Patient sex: M
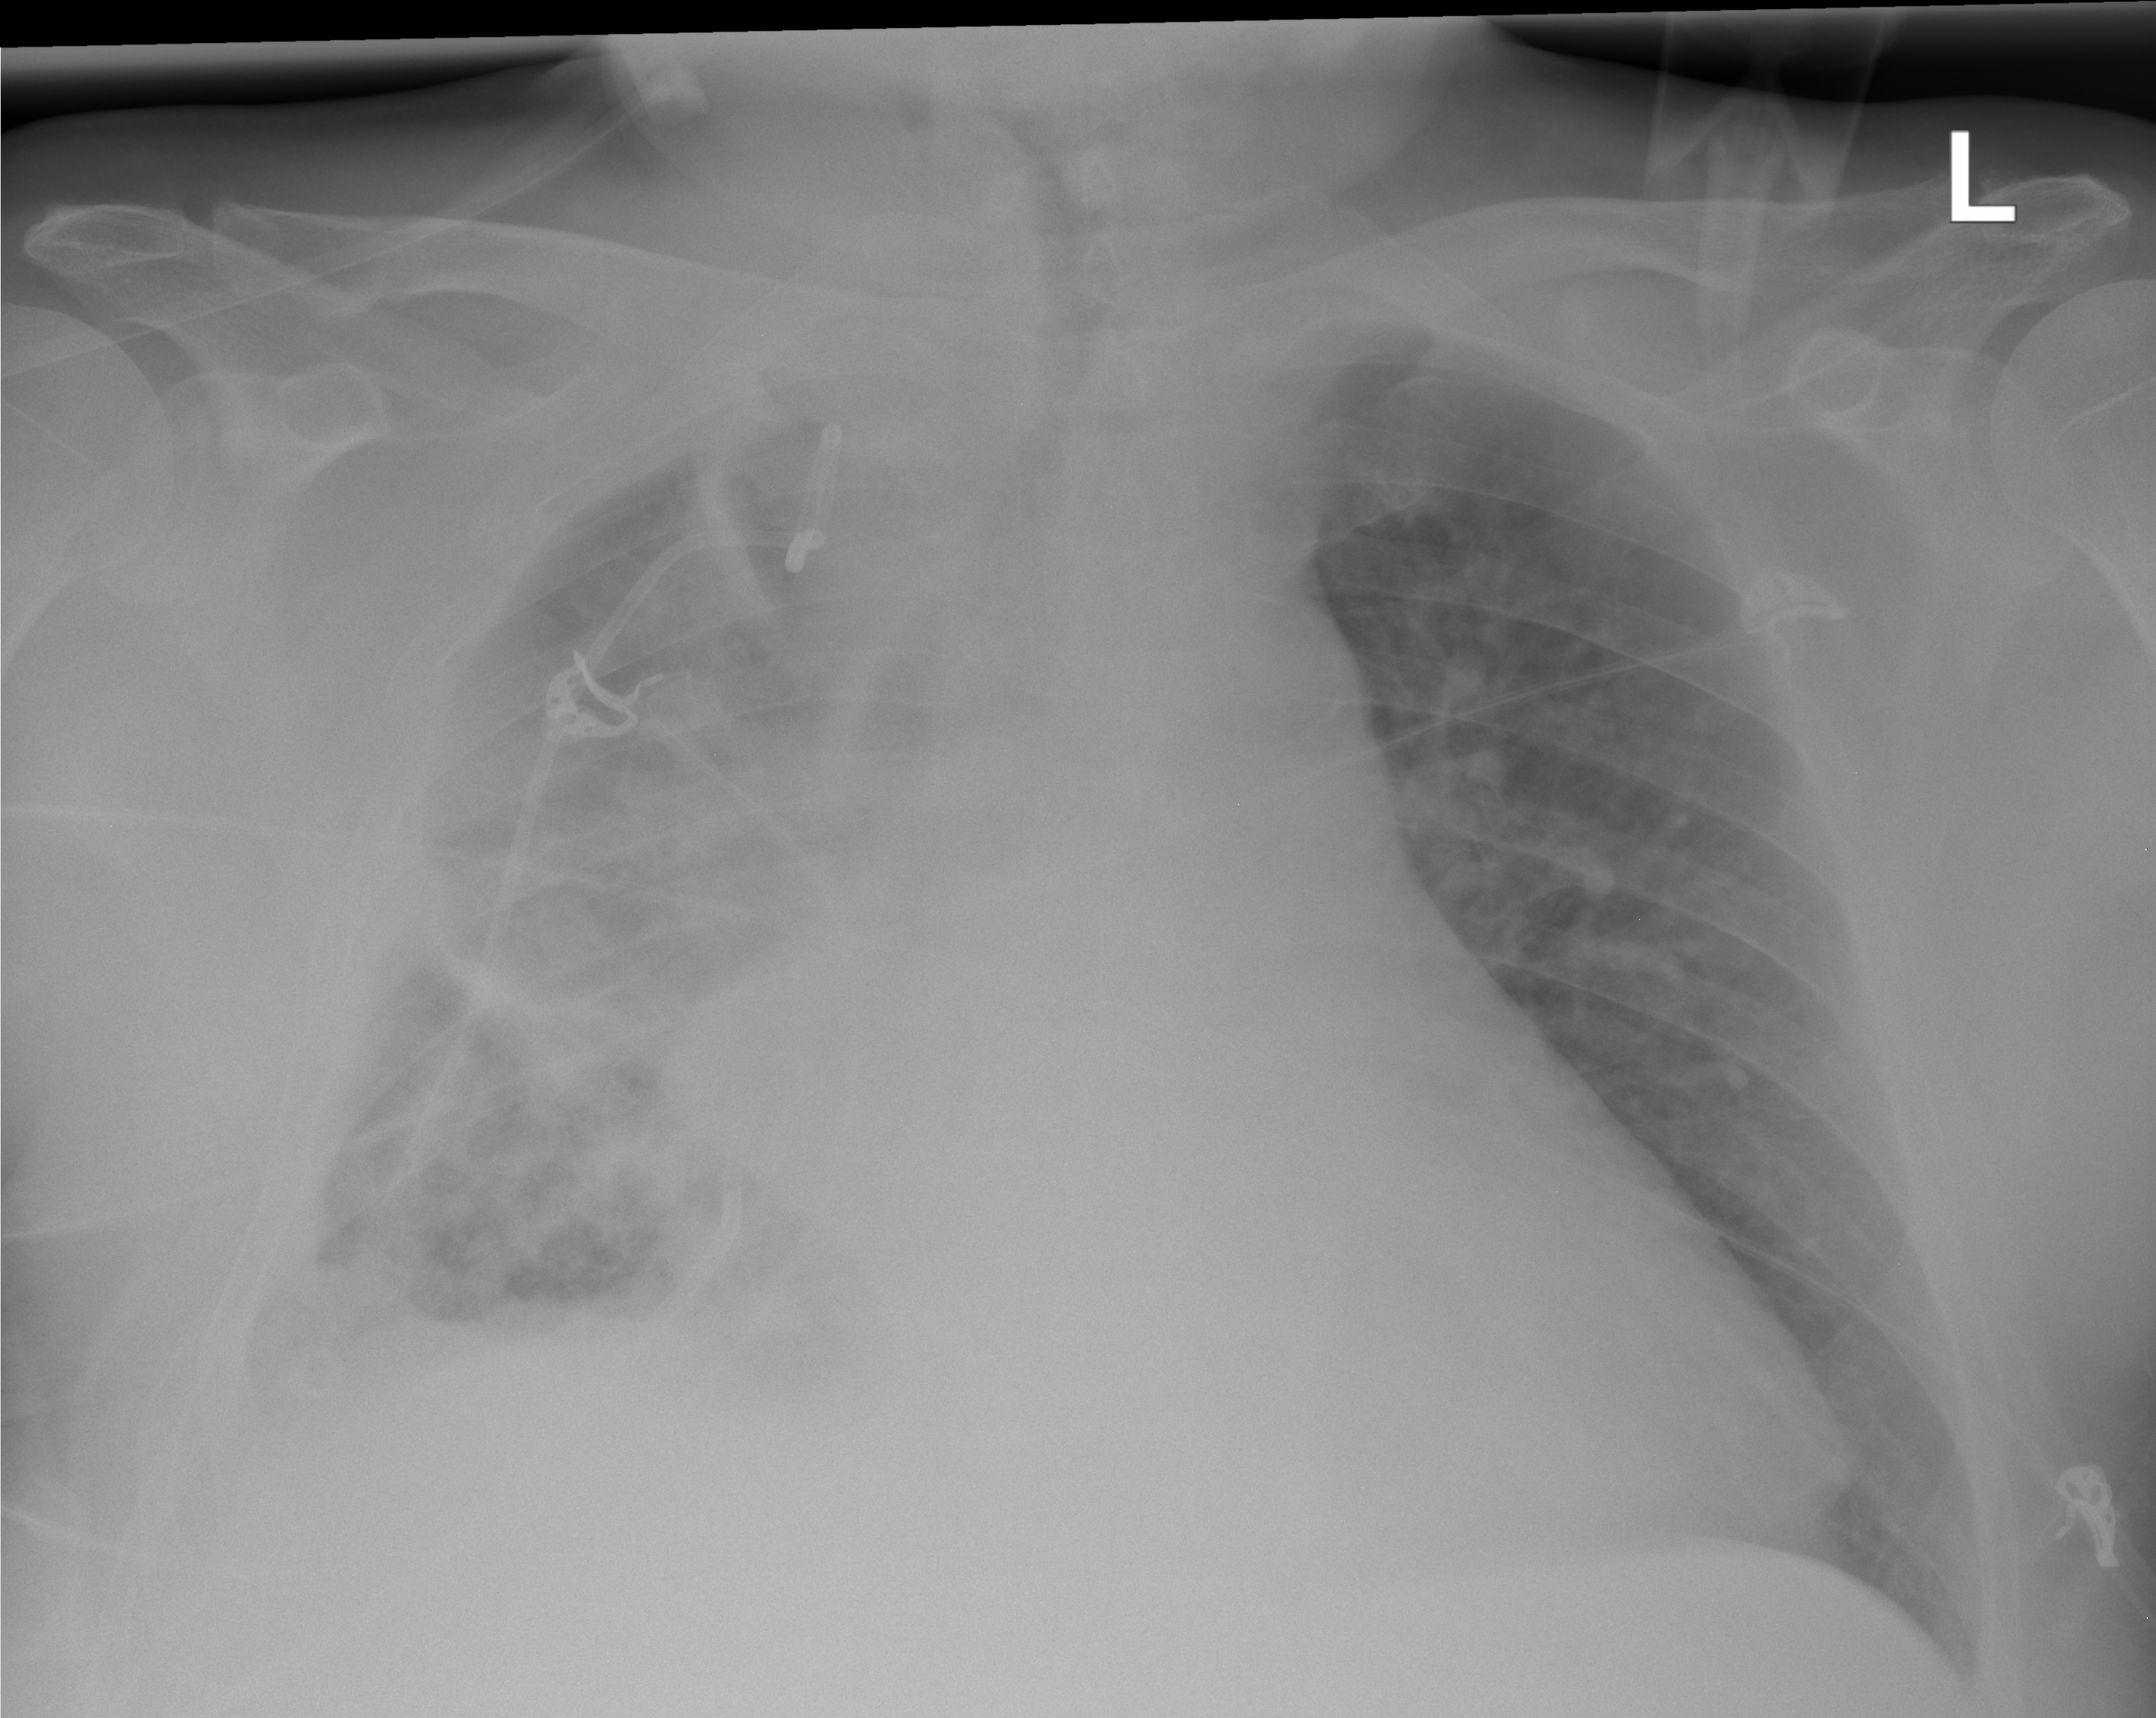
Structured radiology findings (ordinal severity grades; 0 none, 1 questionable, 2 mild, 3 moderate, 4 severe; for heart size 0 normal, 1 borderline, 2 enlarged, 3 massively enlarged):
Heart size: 2
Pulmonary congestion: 0
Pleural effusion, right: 2
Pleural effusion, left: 1
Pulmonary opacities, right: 3
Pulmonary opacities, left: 0
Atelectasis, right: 3
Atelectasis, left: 0